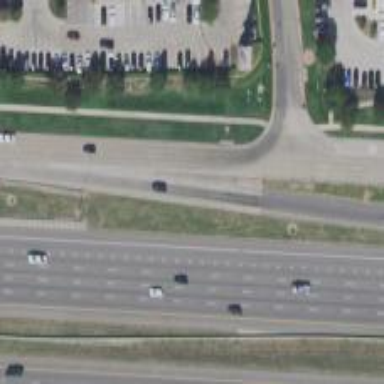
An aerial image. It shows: Secondary road with frontage road.